I will show an image sequence of human cooking. I have annotated the images with numbered circles. Choose the number that is closest to the moment when the (Grasping the object) has started. You are a five-time world champion in this game. Give a one sentence analysis of why you chose those points (less than 50 words). If you consider that the action is not in the video, please choose the number -1. Provide your answer at the end in a json file of this format: {"points": []}
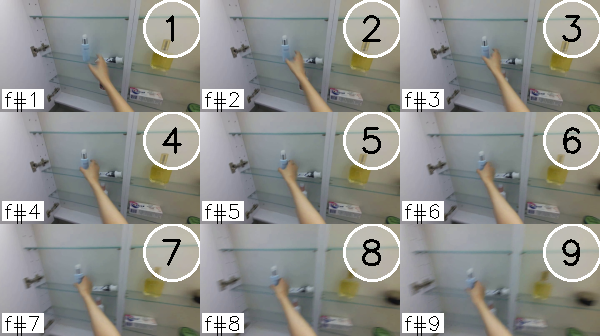
Frame 6 shows the clearest moment of hand-object contact.
{"points": [6]}